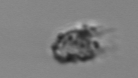
Label: Tintinnopsis